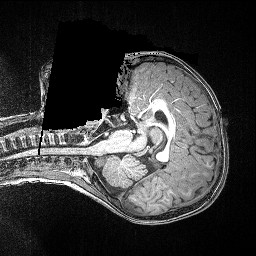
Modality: T1w
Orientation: axial